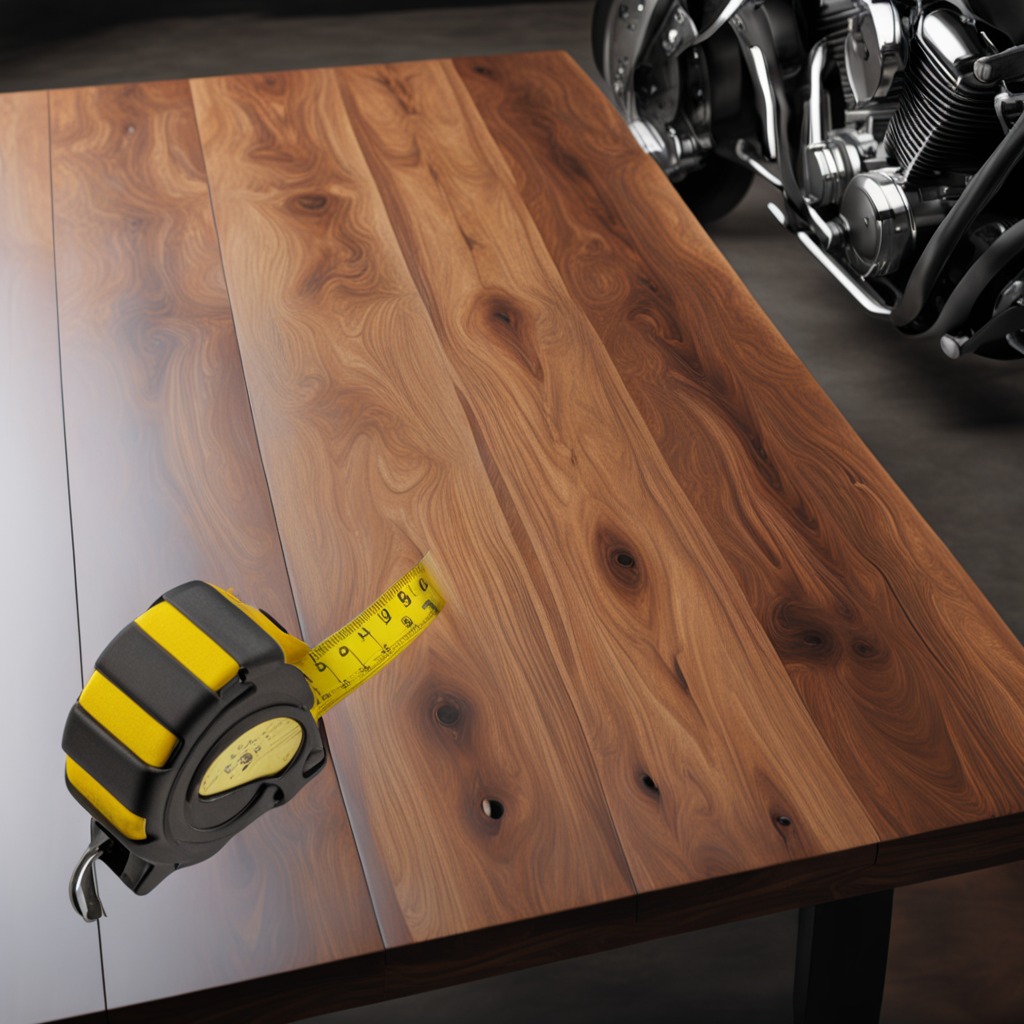
A measuring tape is lying on an oil-spilled wooden table in a vintage motorcycle garage.